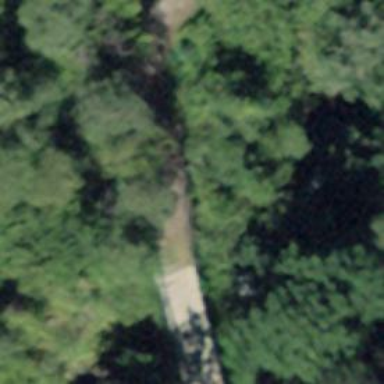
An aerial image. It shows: Path on bridge.